Question: (Question is at bottom)Im learning opengl(using lwjgl) and done some drawing of flat shape through sending buffers. Now I need to draw many spheres in single buffer. In my last question, I was advised to use geometry instancing but I dont know how to use any shader language in java yet so I'm trying to make multiple objects in single buffer just like in the examples.
What I tried to generate two spheres by QUAD_STRIP style(using lwjgl's own GLU.Sphere() function to fill the buffers):
'''
n=c1*(c2+1);
float rr=(float) Math.random();
float gg=(float) Math.random();
float bb=(float) Math.random();
float aa=(float) Math.random();
positions = new float[c1 * (c2+1) * 3*2 *2];
normals = new float[c1 * (c2+1) * 3*2 *2];
colors = new float[c1 * (c2+1) * 4*2 *2];
int counter=0;
float drho = 3.141593F / 32.0f;
float dtheta = 6.283186F / 32.0f;
float ds = 1.0F / 32.0f;
float dt = 1.0F / 32.0f;
float t = 1.0F;
/*first sphere*/
for (int i = 0; i < 32; i++) {
float rho = i * drho;
float s = 0.0F;
for (int j = 0; j <= 32; j++) {
float theta = j == 32 ? 0.0F : j * dtheta;
float x = (float) (-Math.sin(theta) * Math.sin(rho));
float y = (float) (Math.cos(theta) * Math.sin(rho));
float z = (float) (1.0f * Math.cos(rho));
normals[counter*3+0]=x*1.0f;normals[counter*3+1]=y*1.0f;normalscounter*3+2]=z*1.0f;
colors[counter*4+0]=rr;colors[counter*4+1]=gg;colors[counter*4+2]=bb;colors[counter*4+3]=1.0f/*aa*/;
positions[counter*3+0]=x*r;positions[counter*3+1]=y*r;positions[counter*3+2]=z*r;
counter++;
x = (float) (-Math.sin(theta) * Math.sin(rho + drho));
y = (float) (Math.cos(theta) * Math.sin(rho + drho));
z = (float) (1.0f * Math.cos(rho + drho));
normals[counter*3+0]=x*1.0f;normals[counter*3+1]=y*1.0f;normals[counter*3+2]=z*1.0f;
colors[counter*4+0]=rr;colors[counter*4+1]=gg;colors[counter*4+2]=bb;colors[counter*4+3]=1.0f/*aa*/;
positions[counter*3+0]=x*r;positions[counter*3+1]=y*r;positions[counter*3+2]=z*r;
counter++;
s += ds;
}
t -= dt;
}
/* first sphere end */
/* second sphere generation */
{
drho = 3.141593F / 32.0f;
dtheta = 6.283186F / 32.0f;
ds = 1.0F / 32.0f;
dt = 1.0F / 32.0f;
t = 1.0F;
for (int i = 0; i < 32; i++) {
float rho = i * drho;
float s = 0.0F;
for (int j = 0; j <= 32; j++) {
float theta = j == 32 ? 0.0F : j * dtheta;
float x = (float) (-Math.sin(theta) * Math.sin(rho));
float y = (float) (Math.cos(theta) * Math.sin(rho));
float z = (float) (1.0f * Math.cos(rho));
normals[counter*3+0]=x*1.0f;normals[counter*3+1]=y*1.0f;normals[counter*3+2]=z*1.0f;
colors[counter*4+0]=rr;colors[counter*4+1]=gg;colors[counter*4+2]=bb;colors[counter*4+3]=1.0f/*aa*/;
positions[counter*3+0]=x*r+1.0f;positions[counter*3+1]=y*r+1.0f;positions[counter*3+2]=z*r+1.0f;
counter++;
x = (float) (-Math.sin(theta) * Math.sin(rho + drho));
y = (float) (Math.cos(theta) * Math.sin(rho + drho));
z = (float) (1.0f * Math.cos(rho + drho));
normals[counter*3+0]=x*1.0f;normals[counter*3+1]=y*1.0f;normals[counter*3+2]=z*1.0f;
colors[counter*4+0]=rr;colors[counter*4+1]=gg;colors[counter*4+2]=bb;colors[counter*4+3]=1.0f/*aa*/;
positions[counter*3+0]=x*r+1.0f;positions[counter*3+1]=y*r+1.0f;positions[counter*3+2]=z*r+1.0f;
counter++;
s += ds;
}
t -= dt;
}
}
/*second sphere end*/
positionsBuf=BufferUtils.createFloatBuffer(c1 * (c2+1) * 3*2 *2);
positionsBuf.put(positions);
positionsBuf.rewind();
colorsBuf=BufferUtils.createFloatBuffer(c1 * (c2+1) * 4*2 *2);
colorsBuf.put(colors);
colorsBuf.rewind();
normalsBuf=BufferUtils.createFloatBuffer(c1 * (c2+1) * 3*2 *2);
normalsBuf.put(normals);
normalsBuf.rewind();
'''
As you can see, below image shows how two spheres are drawn. There is an unwanted link between two.

Most probably the rope is caused by the last point of first sphere and first point of second sphere. Is there some kind of delimiter/drawing-hint to separate two drawings in the same buffer?
Here is how they are drawn:
'''
GL15.glBindBuffer(GL15.GL_ARRAY_BUFFER,sphereBufferCol.get(0));
GL11.glColorPointer(4, GL11.GL_FLOAT, 0, 0);
GL15.glBindBuffer(GL15.GL_ARRAY_BUFFER, sphereBufferPos.get(0));
GL11.glVertexPointer(3, GL11.GL_FLOAT, 0, 0);
GL15.glBindBuffer(GL15.GL_ARRAY_BUFFER, sphereBufferNormal.get(0));
GL11.glNormalPointer(GL11.GL_FLOAT, 0, 0);
GL11.glEnableClientState(GL11.GL_VERTEX_ARRAY);
GL11.glEnableClientState(GL11.GL_COLOR_ARRAY);
GL11.glEnableClientState(GL11.GL_NORMAL_ARRAY);
//Each sphere is generated 32 by 32 quadstriparray and each having two sets of two points and there are two spheres
GL11.glDrawArrays(GL11.GL_QUAD_STRIP, 0, 32*33*2 *2);
GL11.glDisableClientState(GL11.GL_VERTEX_ARRAY);
GL11.glDisableClientState(GL11.GL_COLOR_ARRAY);
GL11.glDisableClientState(GL11.GL_NORMAL_ARRAY);
GL15.glBindBuffer(GL15.GL_ARRAY_BUFFER, 0);
GL15.glBindBuffer(GL15.GL_ARRAY_BUFFER, 0);
GL15.glBindBuffer(GL15.GL_ARRAY_BUFFER, 0);
'''
How can I make that rope-like thing disappear without decreasing performance? Maybe putting zero to last and first points' alpha value can make it invisible but wouldnt that cause two holes on each sphere and decrease performance because of many lines on the screen?
All vertex values will be altered by opencl interoperability so single drawing call is needed to draw whole 10000+ spheres.
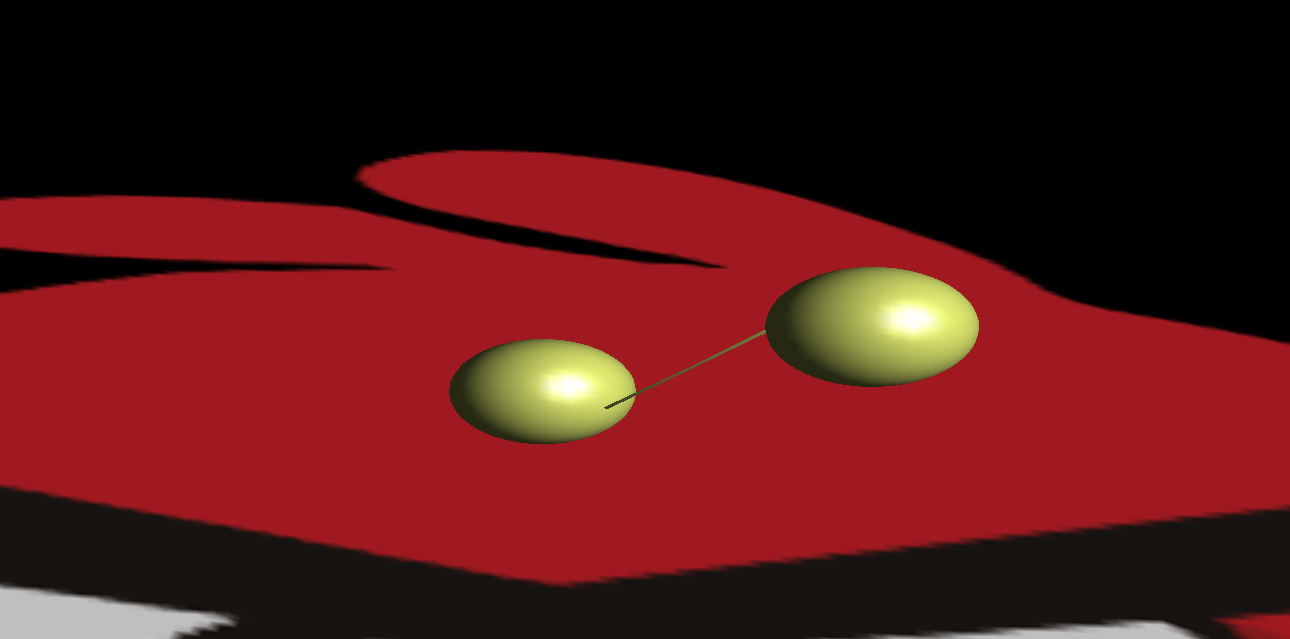
Answer: There seem to be a number of options:
- - - <URL>
If you are on newer hardware and want to use quad strips, I'd prefer using primitive restart.
Please note that this is just the result of a quick assessment and anchecked (I personally don't use quad strips or even tri strips that often ;) ).